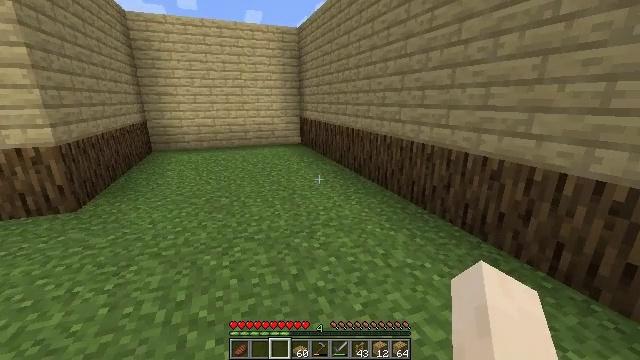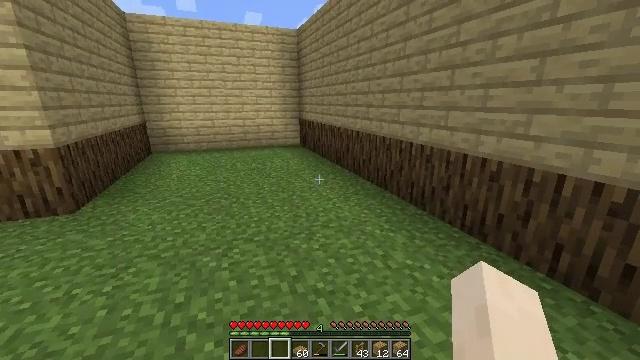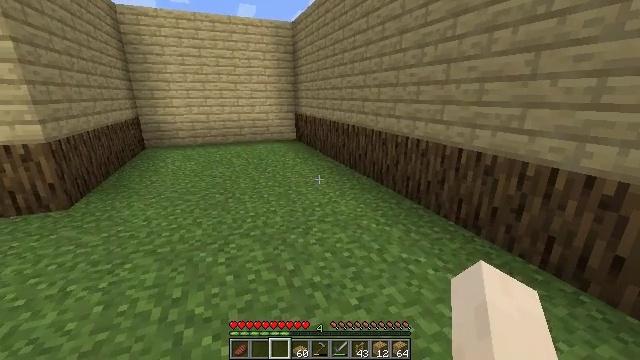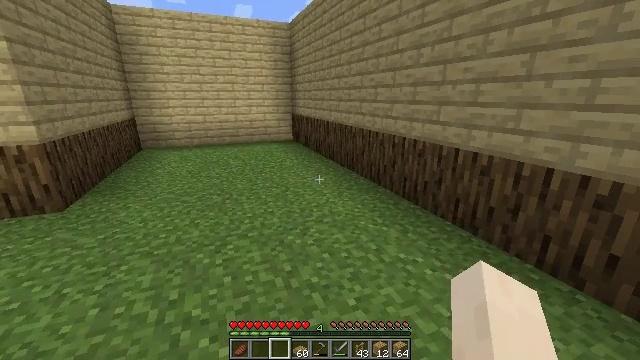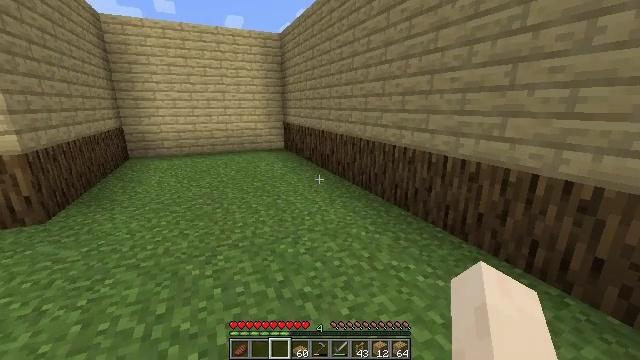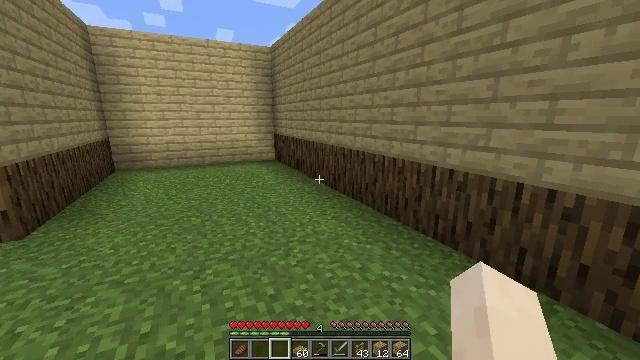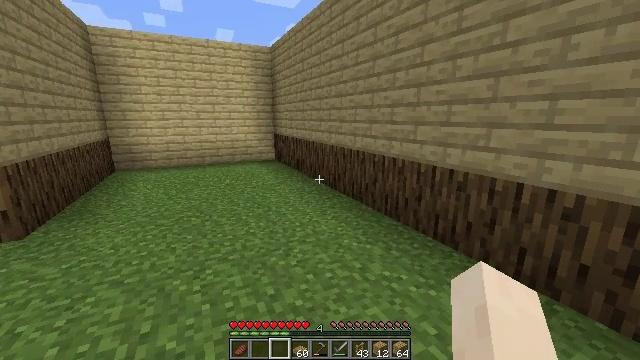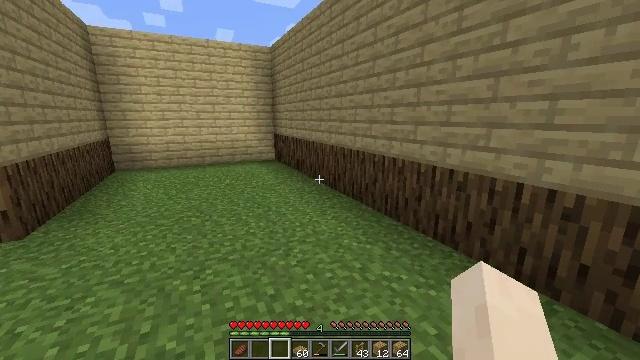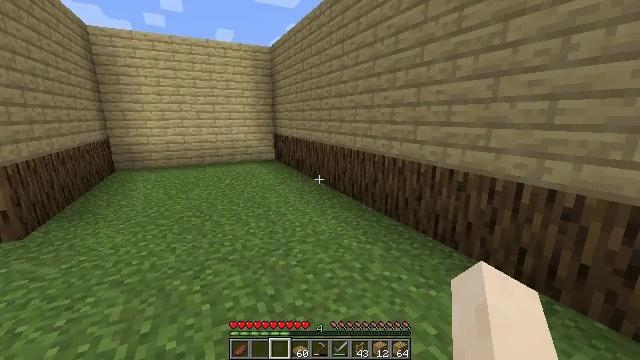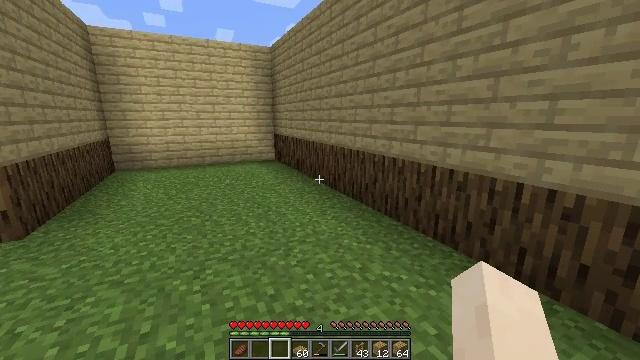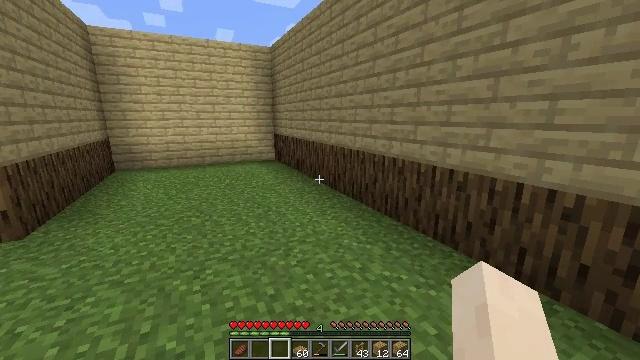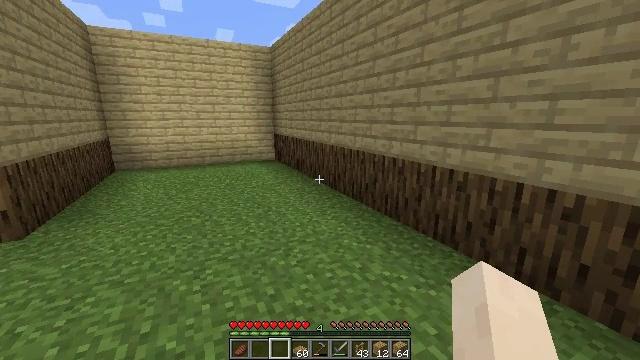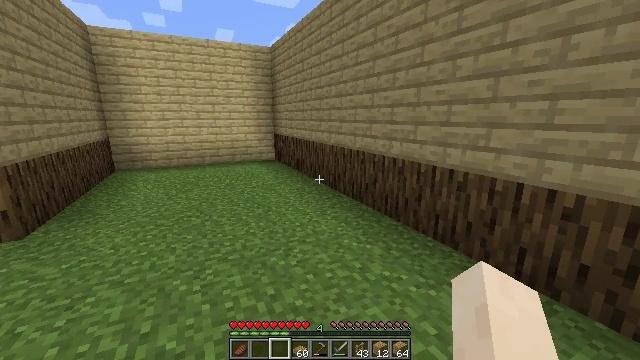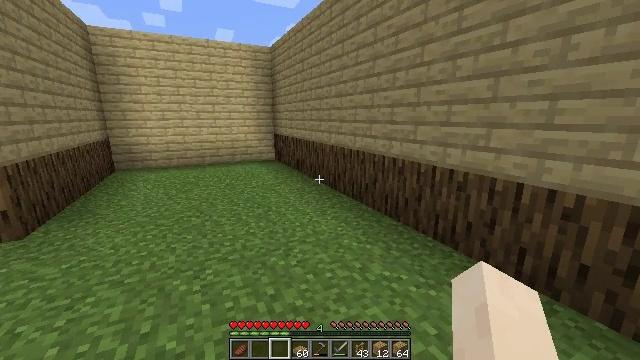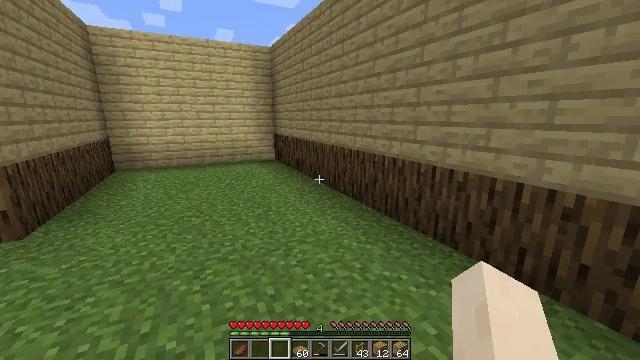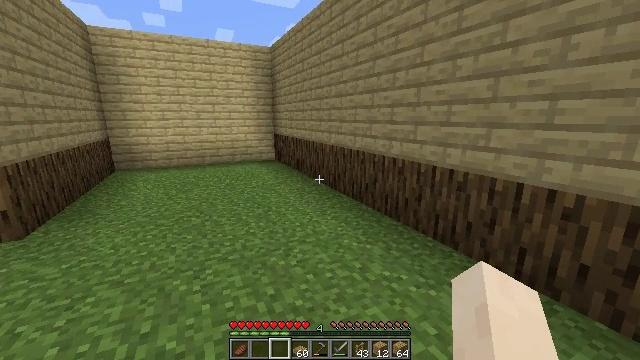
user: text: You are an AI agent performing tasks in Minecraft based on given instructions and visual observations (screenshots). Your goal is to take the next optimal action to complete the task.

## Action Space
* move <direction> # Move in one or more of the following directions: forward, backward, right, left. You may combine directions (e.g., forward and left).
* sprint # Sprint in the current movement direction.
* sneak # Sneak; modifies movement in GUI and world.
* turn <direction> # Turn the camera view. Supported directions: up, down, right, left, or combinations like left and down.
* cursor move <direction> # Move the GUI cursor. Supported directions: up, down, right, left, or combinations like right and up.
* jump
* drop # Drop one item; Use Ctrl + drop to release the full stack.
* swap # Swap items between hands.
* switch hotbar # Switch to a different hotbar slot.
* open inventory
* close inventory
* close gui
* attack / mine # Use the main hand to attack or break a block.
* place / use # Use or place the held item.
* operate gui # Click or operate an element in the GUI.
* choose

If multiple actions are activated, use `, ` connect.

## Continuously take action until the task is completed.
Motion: motion action
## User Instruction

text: Break the existing birch planks.
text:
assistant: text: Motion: no_op
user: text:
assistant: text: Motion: turn down
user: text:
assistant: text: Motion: no_op
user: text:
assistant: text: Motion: turn right and up
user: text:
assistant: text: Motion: turn right and up
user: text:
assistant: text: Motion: no_op
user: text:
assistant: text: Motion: no_op
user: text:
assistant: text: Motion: no_op
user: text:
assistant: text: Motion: no_op
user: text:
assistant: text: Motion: no_op
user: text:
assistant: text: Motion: no_op
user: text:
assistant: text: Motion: no_op
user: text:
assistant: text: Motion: no_op
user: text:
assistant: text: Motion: no_op
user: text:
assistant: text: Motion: no_op
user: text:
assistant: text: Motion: no_op
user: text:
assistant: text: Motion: no_op
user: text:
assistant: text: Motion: no_op
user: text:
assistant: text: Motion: no_op
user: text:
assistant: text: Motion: no_op
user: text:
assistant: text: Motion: no_op
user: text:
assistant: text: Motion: no_op
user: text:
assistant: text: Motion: no_op
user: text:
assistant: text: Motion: no_op
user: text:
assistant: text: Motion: no_op
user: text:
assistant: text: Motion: no_op
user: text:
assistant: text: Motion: no_op
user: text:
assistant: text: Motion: no_op
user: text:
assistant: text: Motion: no_op
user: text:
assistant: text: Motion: turn left